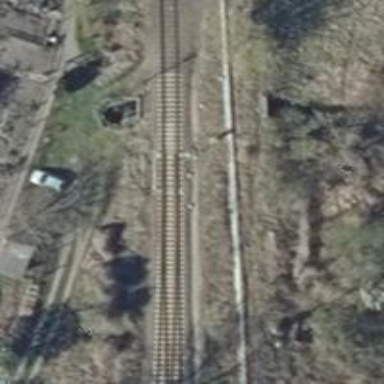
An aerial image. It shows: Railway switch with the turnout on the left side.